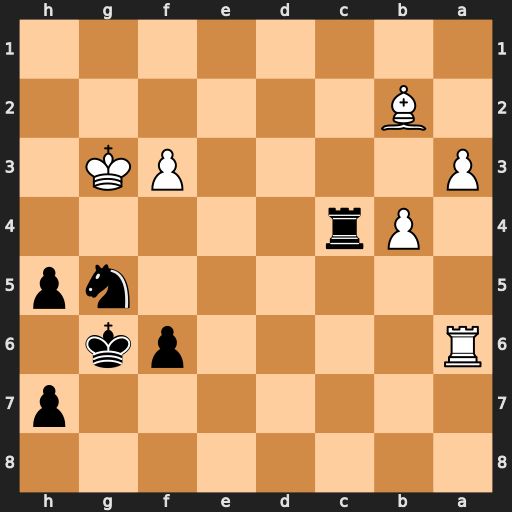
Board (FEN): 8/7p/R4pk1/6np/1Pr5/P4PK1/1B6/8
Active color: b
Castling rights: -
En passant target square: -
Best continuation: h4+ Kf2 Rc2+ Ke3 Rxb2